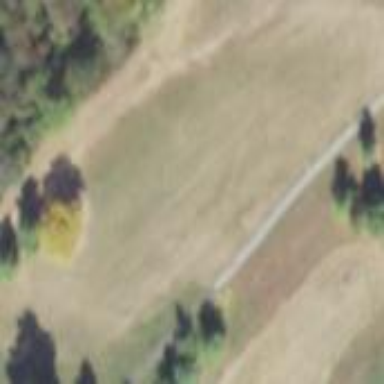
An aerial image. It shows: Lush grass fairway on golf course.